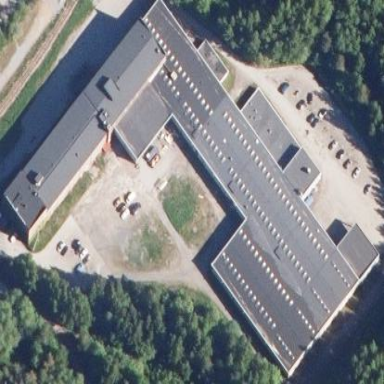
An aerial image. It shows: Manufacturing building.